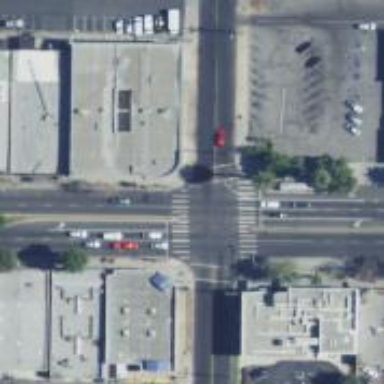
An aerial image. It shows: Crossing on the road.